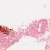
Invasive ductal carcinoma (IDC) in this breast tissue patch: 0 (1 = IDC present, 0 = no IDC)